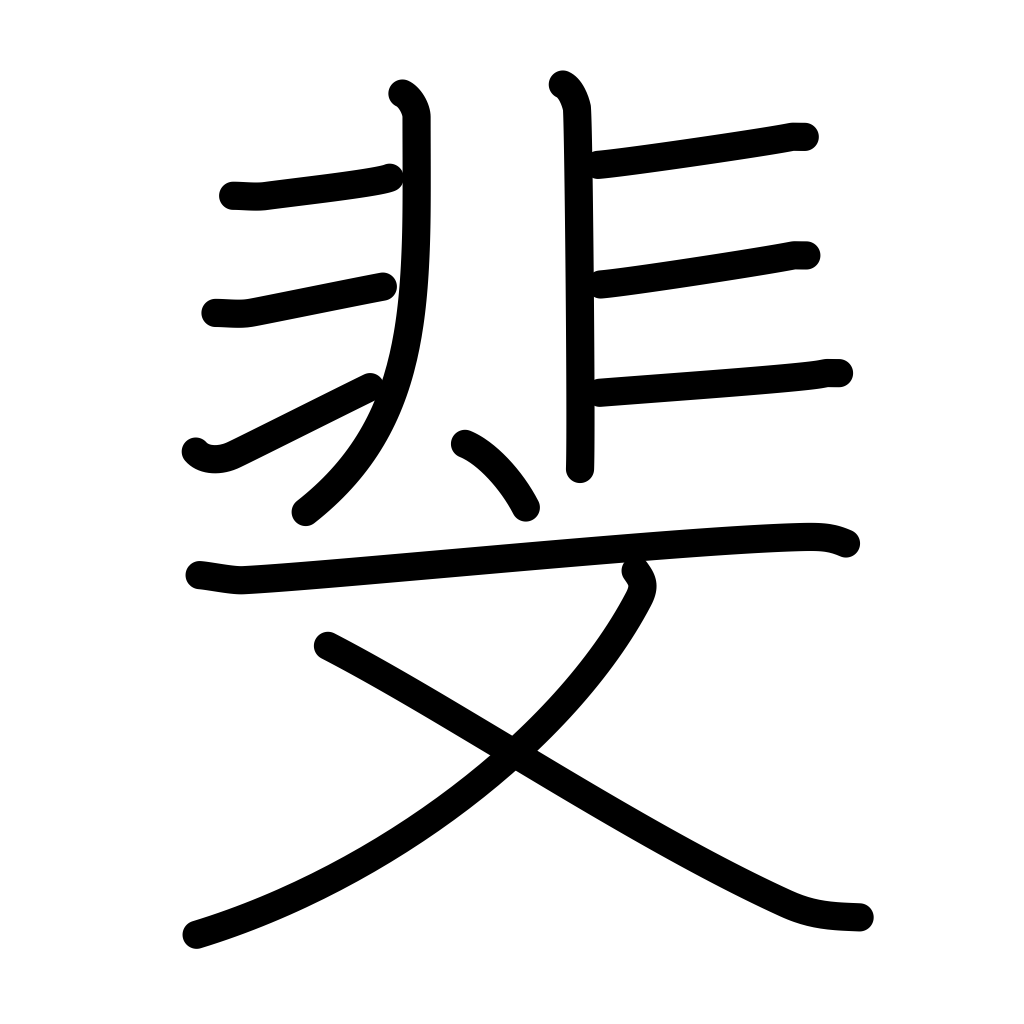
Meaning: beautiful, patterned